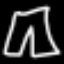
Label: pants